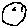
Label: moon